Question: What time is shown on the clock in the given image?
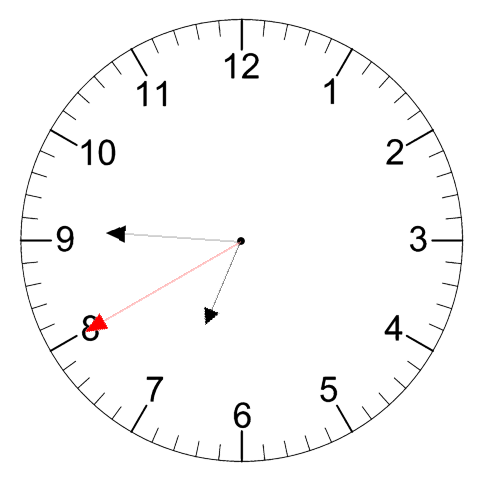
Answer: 06:45:40